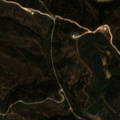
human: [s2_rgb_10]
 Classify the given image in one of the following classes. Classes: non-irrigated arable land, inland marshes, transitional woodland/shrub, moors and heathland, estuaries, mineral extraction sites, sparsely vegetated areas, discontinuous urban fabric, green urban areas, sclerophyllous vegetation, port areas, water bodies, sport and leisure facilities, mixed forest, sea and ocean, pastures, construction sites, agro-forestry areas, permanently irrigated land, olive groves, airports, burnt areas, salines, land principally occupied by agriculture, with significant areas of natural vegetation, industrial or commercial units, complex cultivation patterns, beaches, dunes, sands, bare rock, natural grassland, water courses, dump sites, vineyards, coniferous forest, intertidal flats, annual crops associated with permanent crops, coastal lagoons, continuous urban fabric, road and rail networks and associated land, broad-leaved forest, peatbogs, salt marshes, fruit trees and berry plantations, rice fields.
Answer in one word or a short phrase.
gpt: sclerophyllous vegetation, transitional woodland/shrub